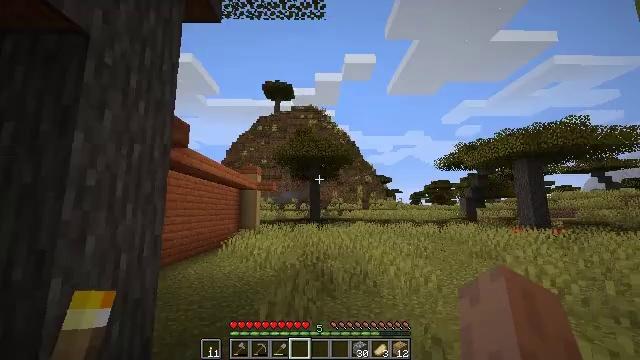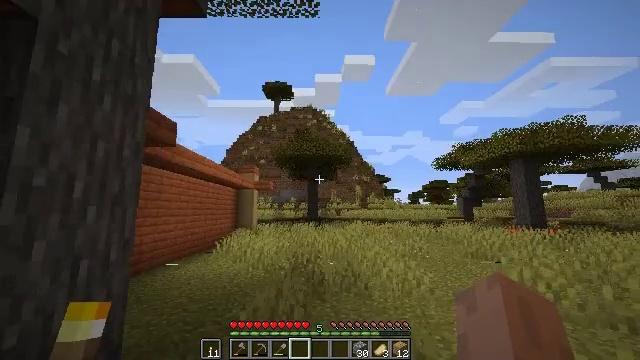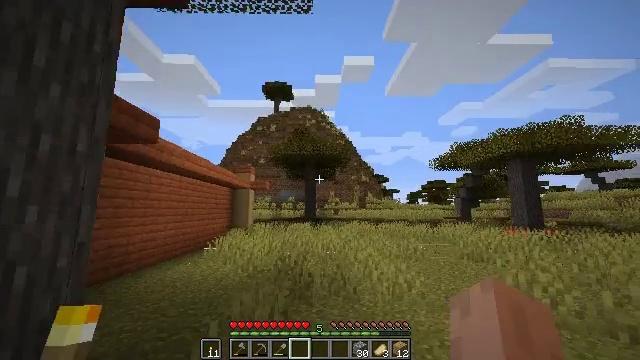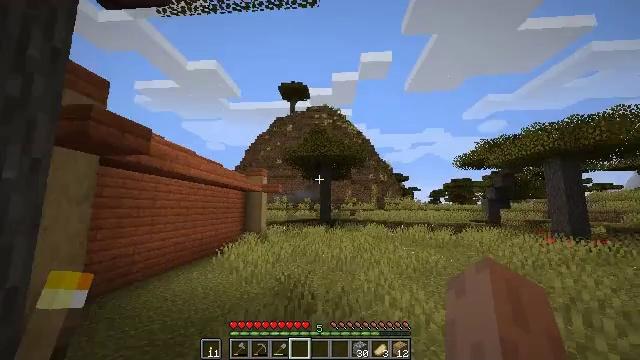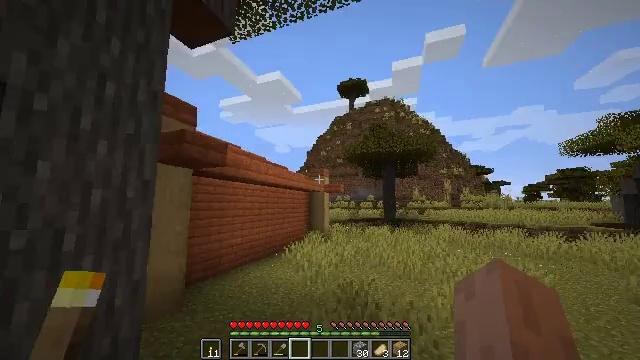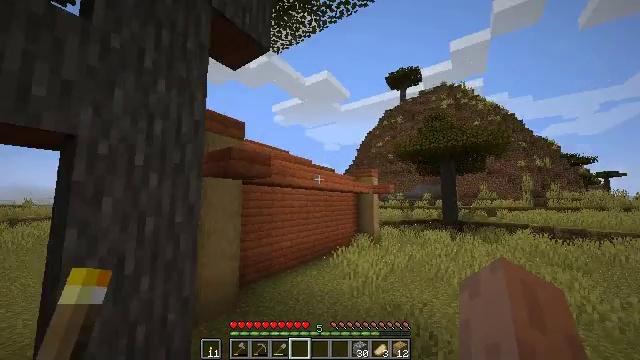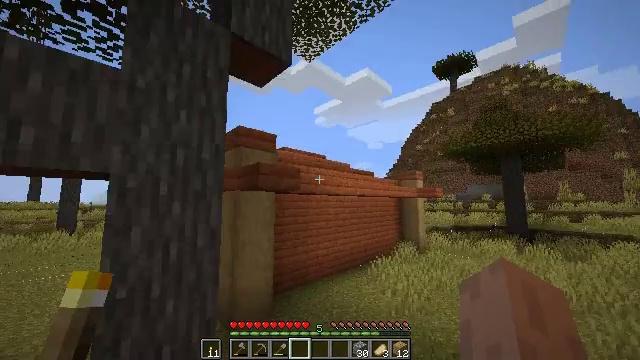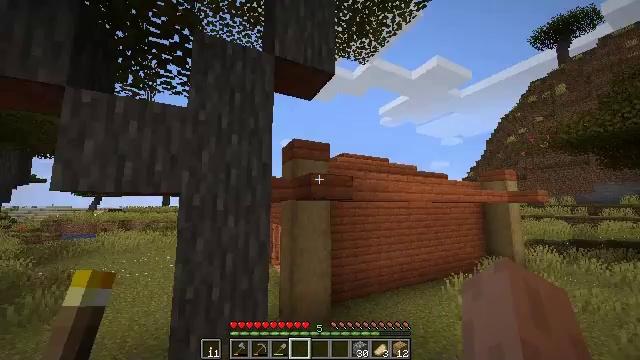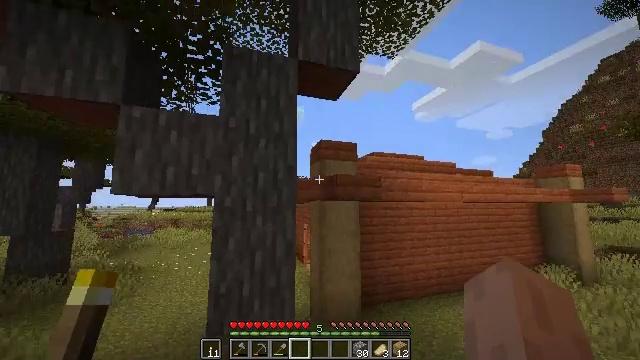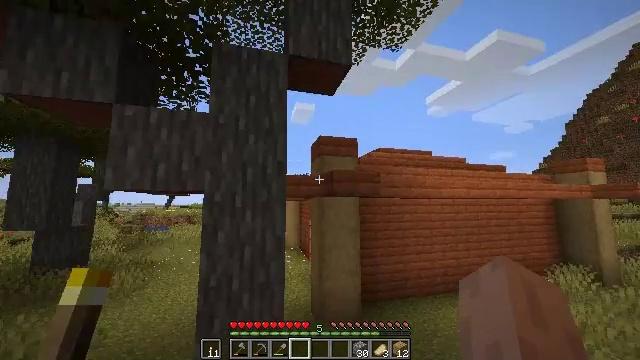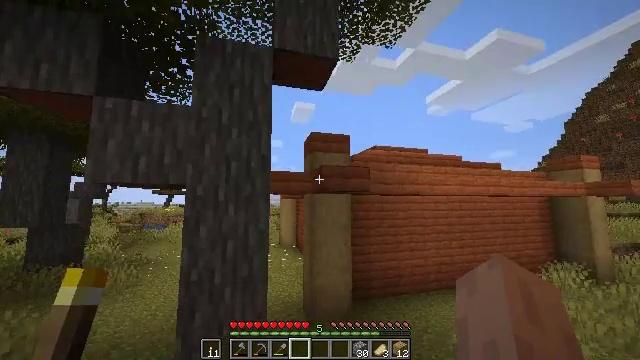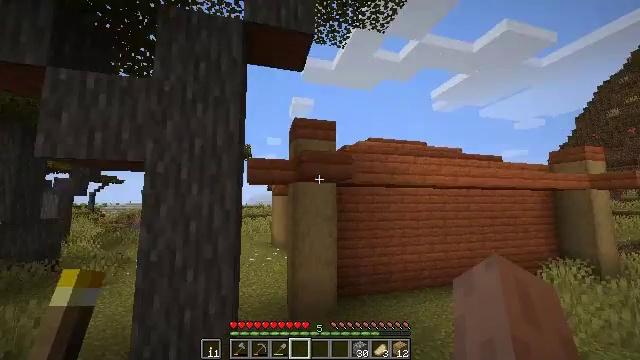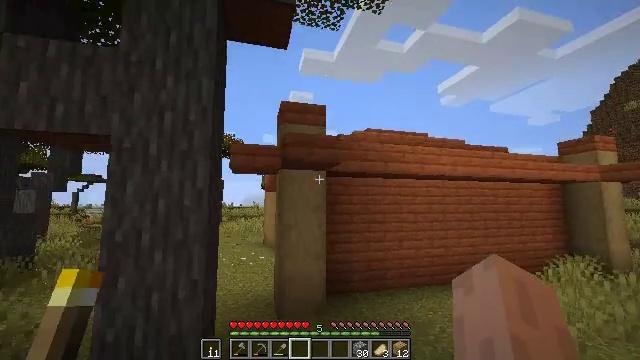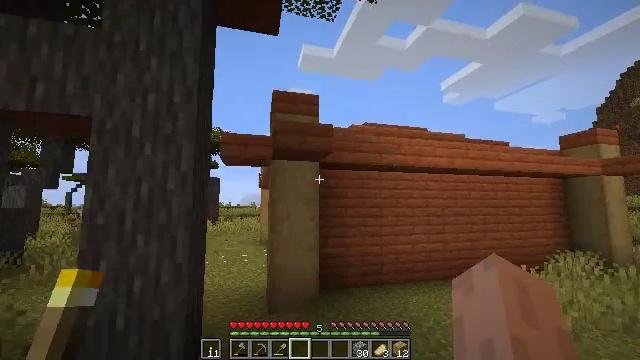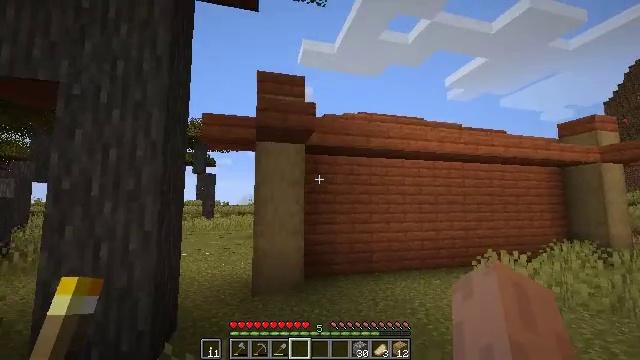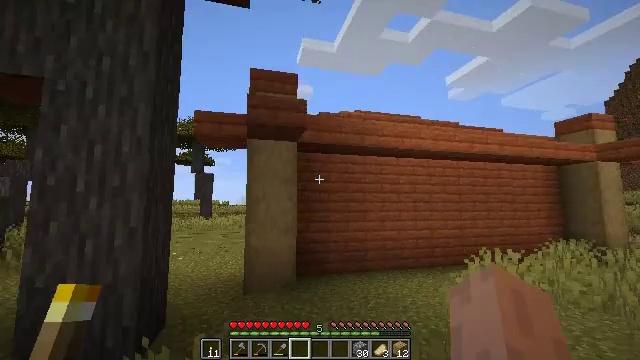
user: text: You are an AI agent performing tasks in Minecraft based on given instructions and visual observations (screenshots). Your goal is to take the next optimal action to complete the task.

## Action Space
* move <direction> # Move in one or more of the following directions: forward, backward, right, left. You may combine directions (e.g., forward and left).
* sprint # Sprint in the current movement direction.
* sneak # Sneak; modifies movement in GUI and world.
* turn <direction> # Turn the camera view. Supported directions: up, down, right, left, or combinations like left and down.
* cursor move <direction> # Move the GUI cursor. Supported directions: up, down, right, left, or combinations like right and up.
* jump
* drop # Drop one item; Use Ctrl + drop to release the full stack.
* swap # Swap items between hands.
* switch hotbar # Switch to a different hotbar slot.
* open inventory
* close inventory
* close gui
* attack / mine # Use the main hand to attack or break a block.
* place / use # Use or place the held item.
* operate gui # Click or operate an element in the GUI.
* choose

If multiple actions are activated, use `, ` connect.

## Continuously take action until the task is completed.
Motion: motion action
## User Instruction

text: Remove acacia planks from a building.
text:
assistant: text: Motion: move forward and move right, sprint
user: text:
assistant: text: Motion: move forward and move right, sprint
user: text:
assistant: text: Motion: move forward and move right, sprint, turn left, jump
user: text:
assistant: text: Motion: move forward and move right, sprint, turn left, jump
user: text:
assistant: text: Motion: move forward and move right, sprint, turn left, jump
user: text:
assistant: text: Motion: move forward and move right, sprint, turn left, jump
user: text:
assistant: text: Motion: move forward and move right, sprint, turn left, jump
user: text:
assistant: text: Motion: move forward and move right, sprint, turn left, jump
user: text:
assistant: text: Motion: move forward and move right, sprint, turn left, jump
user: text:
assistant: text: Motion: move right
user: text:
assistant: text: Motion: move right
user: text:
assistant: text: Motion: move right
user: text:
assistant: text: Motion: move right
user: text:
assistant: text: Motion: move back and move right
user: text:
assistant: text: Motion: move back and move right
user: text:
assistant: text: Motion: move back and move right
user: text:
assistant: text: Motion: move back and move right
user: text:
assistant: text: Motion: move back and move right, turn left
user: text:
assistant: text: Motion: move back and move right, turn left
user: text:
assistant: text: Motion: move back and move right, turn left
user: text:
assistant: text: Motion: move back and move right, turn left
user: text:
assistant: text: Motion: move back and move right, turn left
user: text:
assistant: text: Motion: move back and move right, jump
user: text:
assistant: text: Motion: move back and move right, jump
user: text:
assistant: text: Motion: move back and move right, jump
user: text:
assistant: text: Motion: move back and move right, jump
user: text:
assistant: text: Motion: move back and move right, jump
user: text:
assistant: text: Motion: move back and move right
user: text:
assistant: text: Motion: move back and move right
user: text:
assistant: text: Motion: move back and move right